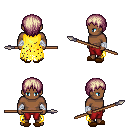
a pixel art fantasy rpg character, male body template, human, dark skin, yellow tattered cape, red pants, white blonde plain hairstyle, white cloth bandages, brown slippers, spear, four views (front, back, left, right), 2x2 character sprite sheet, small pixel art, hard edges, no anti-aliasing